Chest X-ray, AP view. Patient: 46 years old, sex F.
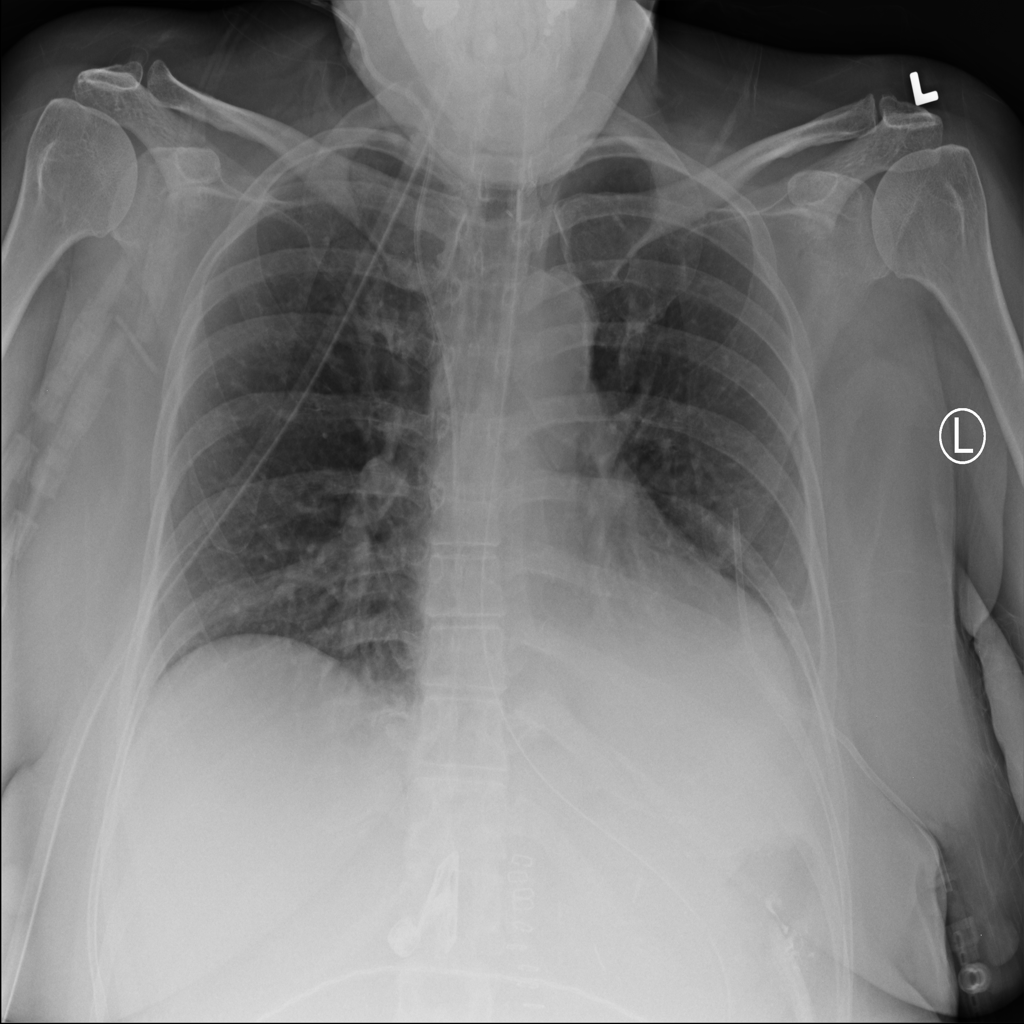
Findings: Atelectasis, Effusion, Pneumothorax